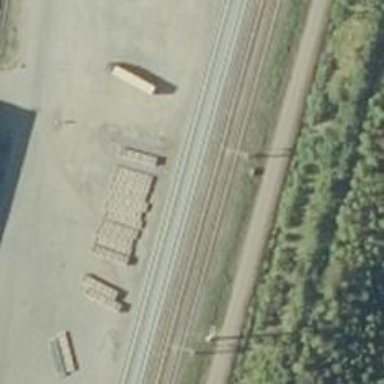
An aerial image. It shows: Railway yard in service.